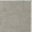
Piece: xx